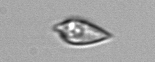
Label: Oxytoxum